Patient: sex F, age 26
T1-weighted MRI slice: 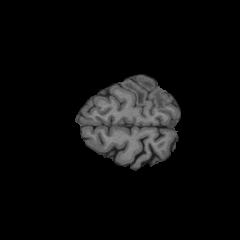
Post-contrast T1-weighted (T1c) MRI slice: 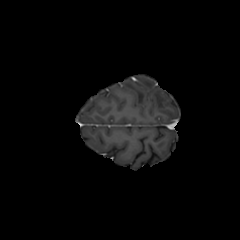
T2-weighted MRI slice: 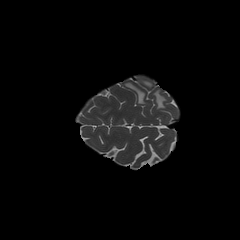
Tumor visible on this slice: yes
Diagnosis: Glioblastoma, IDH-wildtype
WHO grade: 4